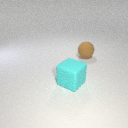
large brown rubber sphere to the right of large cyan rubber cube